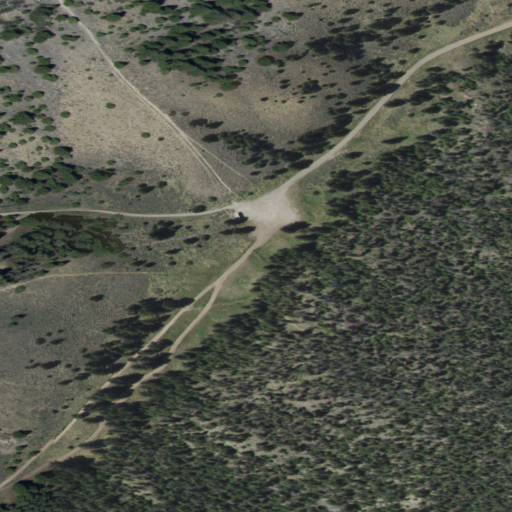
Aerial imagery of valley in Idaho named North Fork Eightmile Canyon containing shrub and evergreen forest